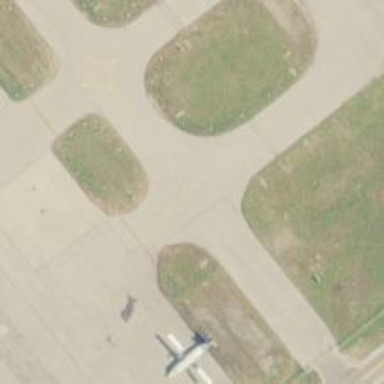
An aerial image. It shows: View of taxiway at the airport.